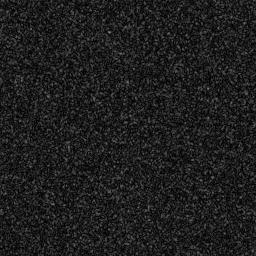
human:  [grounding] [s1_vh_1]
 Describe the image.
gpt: In the satellite image, there is  <ref>1 medium ship </ref> <box>[[1, 17, 8, 39, 0]]</box> located at top left.